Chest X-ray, AP view. Patient: 22 years old, sex M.
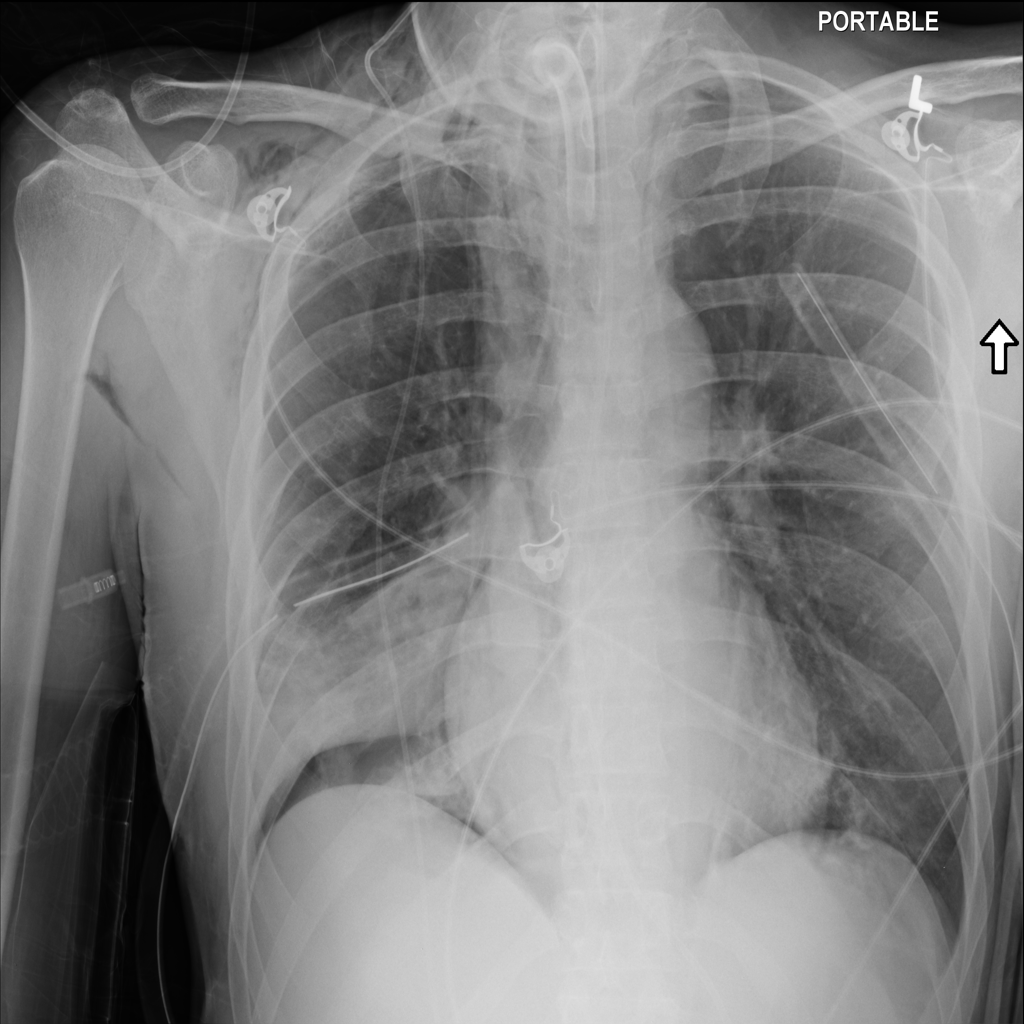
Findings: Atelectasis, Infiltration